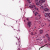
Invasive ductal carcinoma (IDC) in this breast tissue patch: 0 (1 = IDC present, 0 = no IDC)